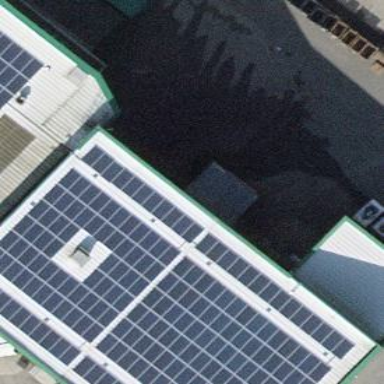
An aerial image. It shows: Solar photovoltaic panel generator.